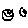
Label: smiley face